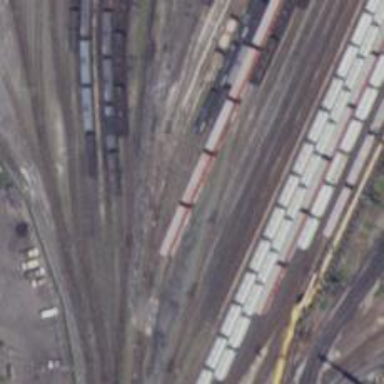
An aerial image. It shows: Railway yard in service.